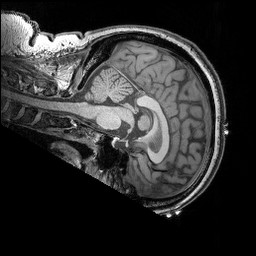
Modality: T1w
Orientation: sagittal
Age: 46
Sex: female
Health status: ill
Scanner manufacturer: siemens
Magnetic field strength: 3 T
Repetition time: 1.75 s
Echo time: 0.00418 s